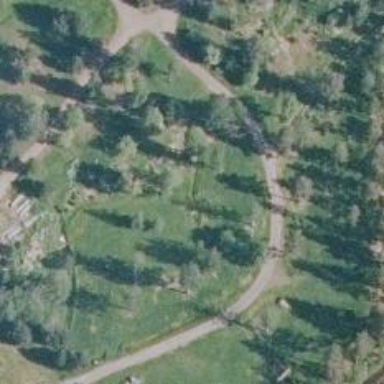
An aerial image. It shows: Hole for both regular golf and disc golf.